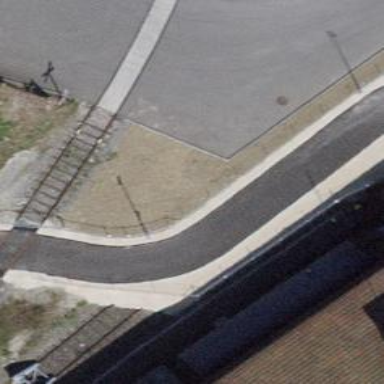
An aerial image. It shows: Cycleway.